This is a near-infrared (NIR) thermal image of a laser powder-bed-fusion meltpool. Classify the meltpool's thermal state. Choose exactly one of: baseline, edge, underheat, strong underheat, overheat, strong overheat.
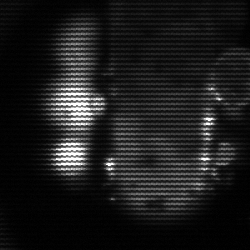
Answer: strong underheat